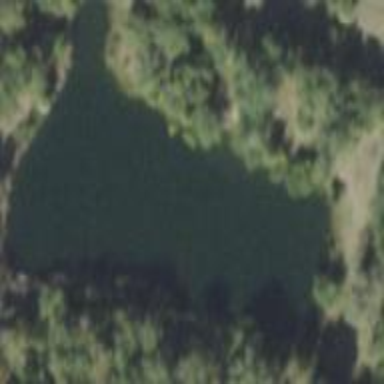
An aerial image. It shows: Reservoir of natural water.